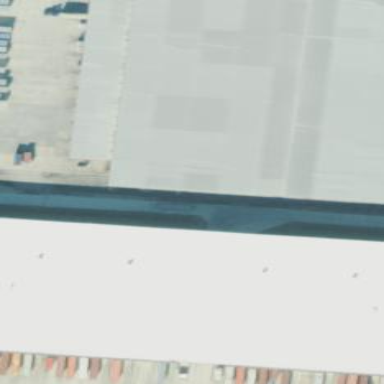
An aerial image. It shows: Warehouse.